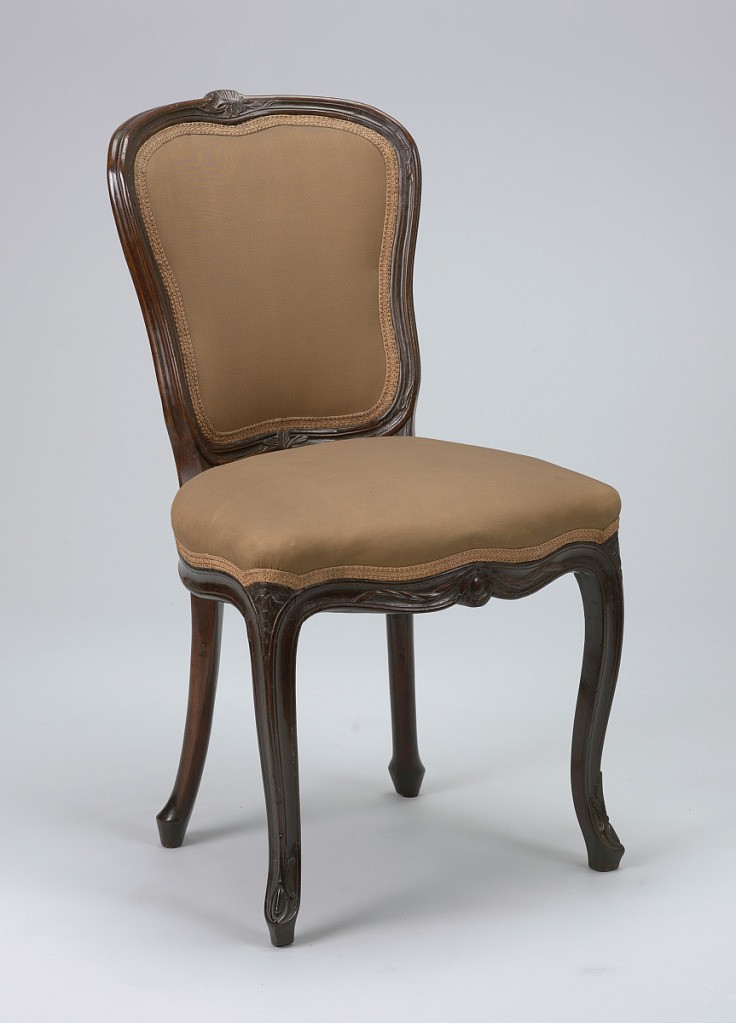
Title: Side chair
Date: late 18th century
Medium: carved mahogany
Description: Shaped upholstered back, the top rail crested with a coarsely carved shell and leaf-like ornament. Posts terminate in round raked rear legs with hocked feet. Shaped upholstered seat, the front rail carved with crude garlands flanking a cabochon. Channeled cabriole front legs, coarsely carved at knee and foot.